Question: I have build a Navigation Bar and a plugin for it. The design is simple as indicated in my image below
Now the red line moves above the options when the mouse passes over it.The red lne should return to it's original position when the mouse moves from over the entire navigational bar. Below is the plugin:
'''
(function($){
$.fn.MyNavSlider = function(){
var bar,slide,pos,width,deflt;
bar=$(this);
slide=$('.myslider');
pos=bar.position();
width=bar.width();
deflt=$("#Nav_bar");
bar.on('mouseenter',function(){
slide.animate({'left': pos.left + 'px', 'width': width + 'px'}, 300);
});
//(first attempt)if I use th below code the weird behaviour begins
bar.on('mouseleave',function(){
slide.animate({'left': '0px', 'width':'20px'}, 300);
});
/*(Second attempt)I also tried the following
deflt.on('mouseleave',function(){
//back to original position
});
*/
}
})( jQuery );
$("div.Mylinks").each(function(){
$(this).MyNavSlider();
});
'''
And here is the layout of the html:
'''
<div id="Nav_bar">
<div id="Slider_holder">
<div class="myslider"></div>
</div>
<div id="Nav_bar">
<div class="Mylinks">Option 1</div>
<div class="Mylinks">Option 2</div>
<div class="Mylinks">Option 3</div>
<div class="Mylinks">Option 4</div>
//......etc
</div>
</div>
'''
The moving over the options works fine. if I use the code in the (first attempt), everytime the mouse move over a new option the red marker moves to original position and then goes to the new options. If I use (second attempt), when I move the mouse from off the option it does nothing until I move the mouse back over an option then it goes to original position then to my new option. I have also tried :
'''
bar.on('mouseleave',function(){
//my code to execute
});
'''
and :
'''
bar.on({
mouseenter: function(){
//code to execute
},
mouseleave: function(){
//code to execute
}
});
'''
and :
'''
bar.on('hover',function(){
//code to execute
});
deflt.animate({'left':'0px','width':'20px'});
'''
I have even added an event to the function and then did something like this inside the mouseleave function:
'''
if(bar.har(e.target).length > 0)
{
//execute reset code
}
//the event was added to $.fn.MyNavSlider = function(event) line
'''
All I want is for the red marker to have a smooth transition over all the options as the mouse passes over it and then return to its original position when the mouse moves from over the navigation bar. I have also created a JsFiddle for this. I am new to JsFiddle so I am not able to get that one to work either. <URL>
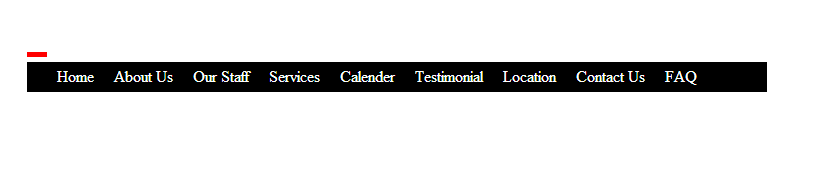
Answer: And to add to the other answer... and make the red marker return to the original position:
'''
$('#Nav_bar').on('mouseleave', function () {
slide.animate({
'left': '0px',
'width': '20px'
}, 300);
});
'''
Full fiddle: <URL>